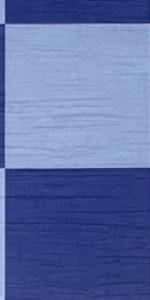
Label: Empty